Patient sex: M
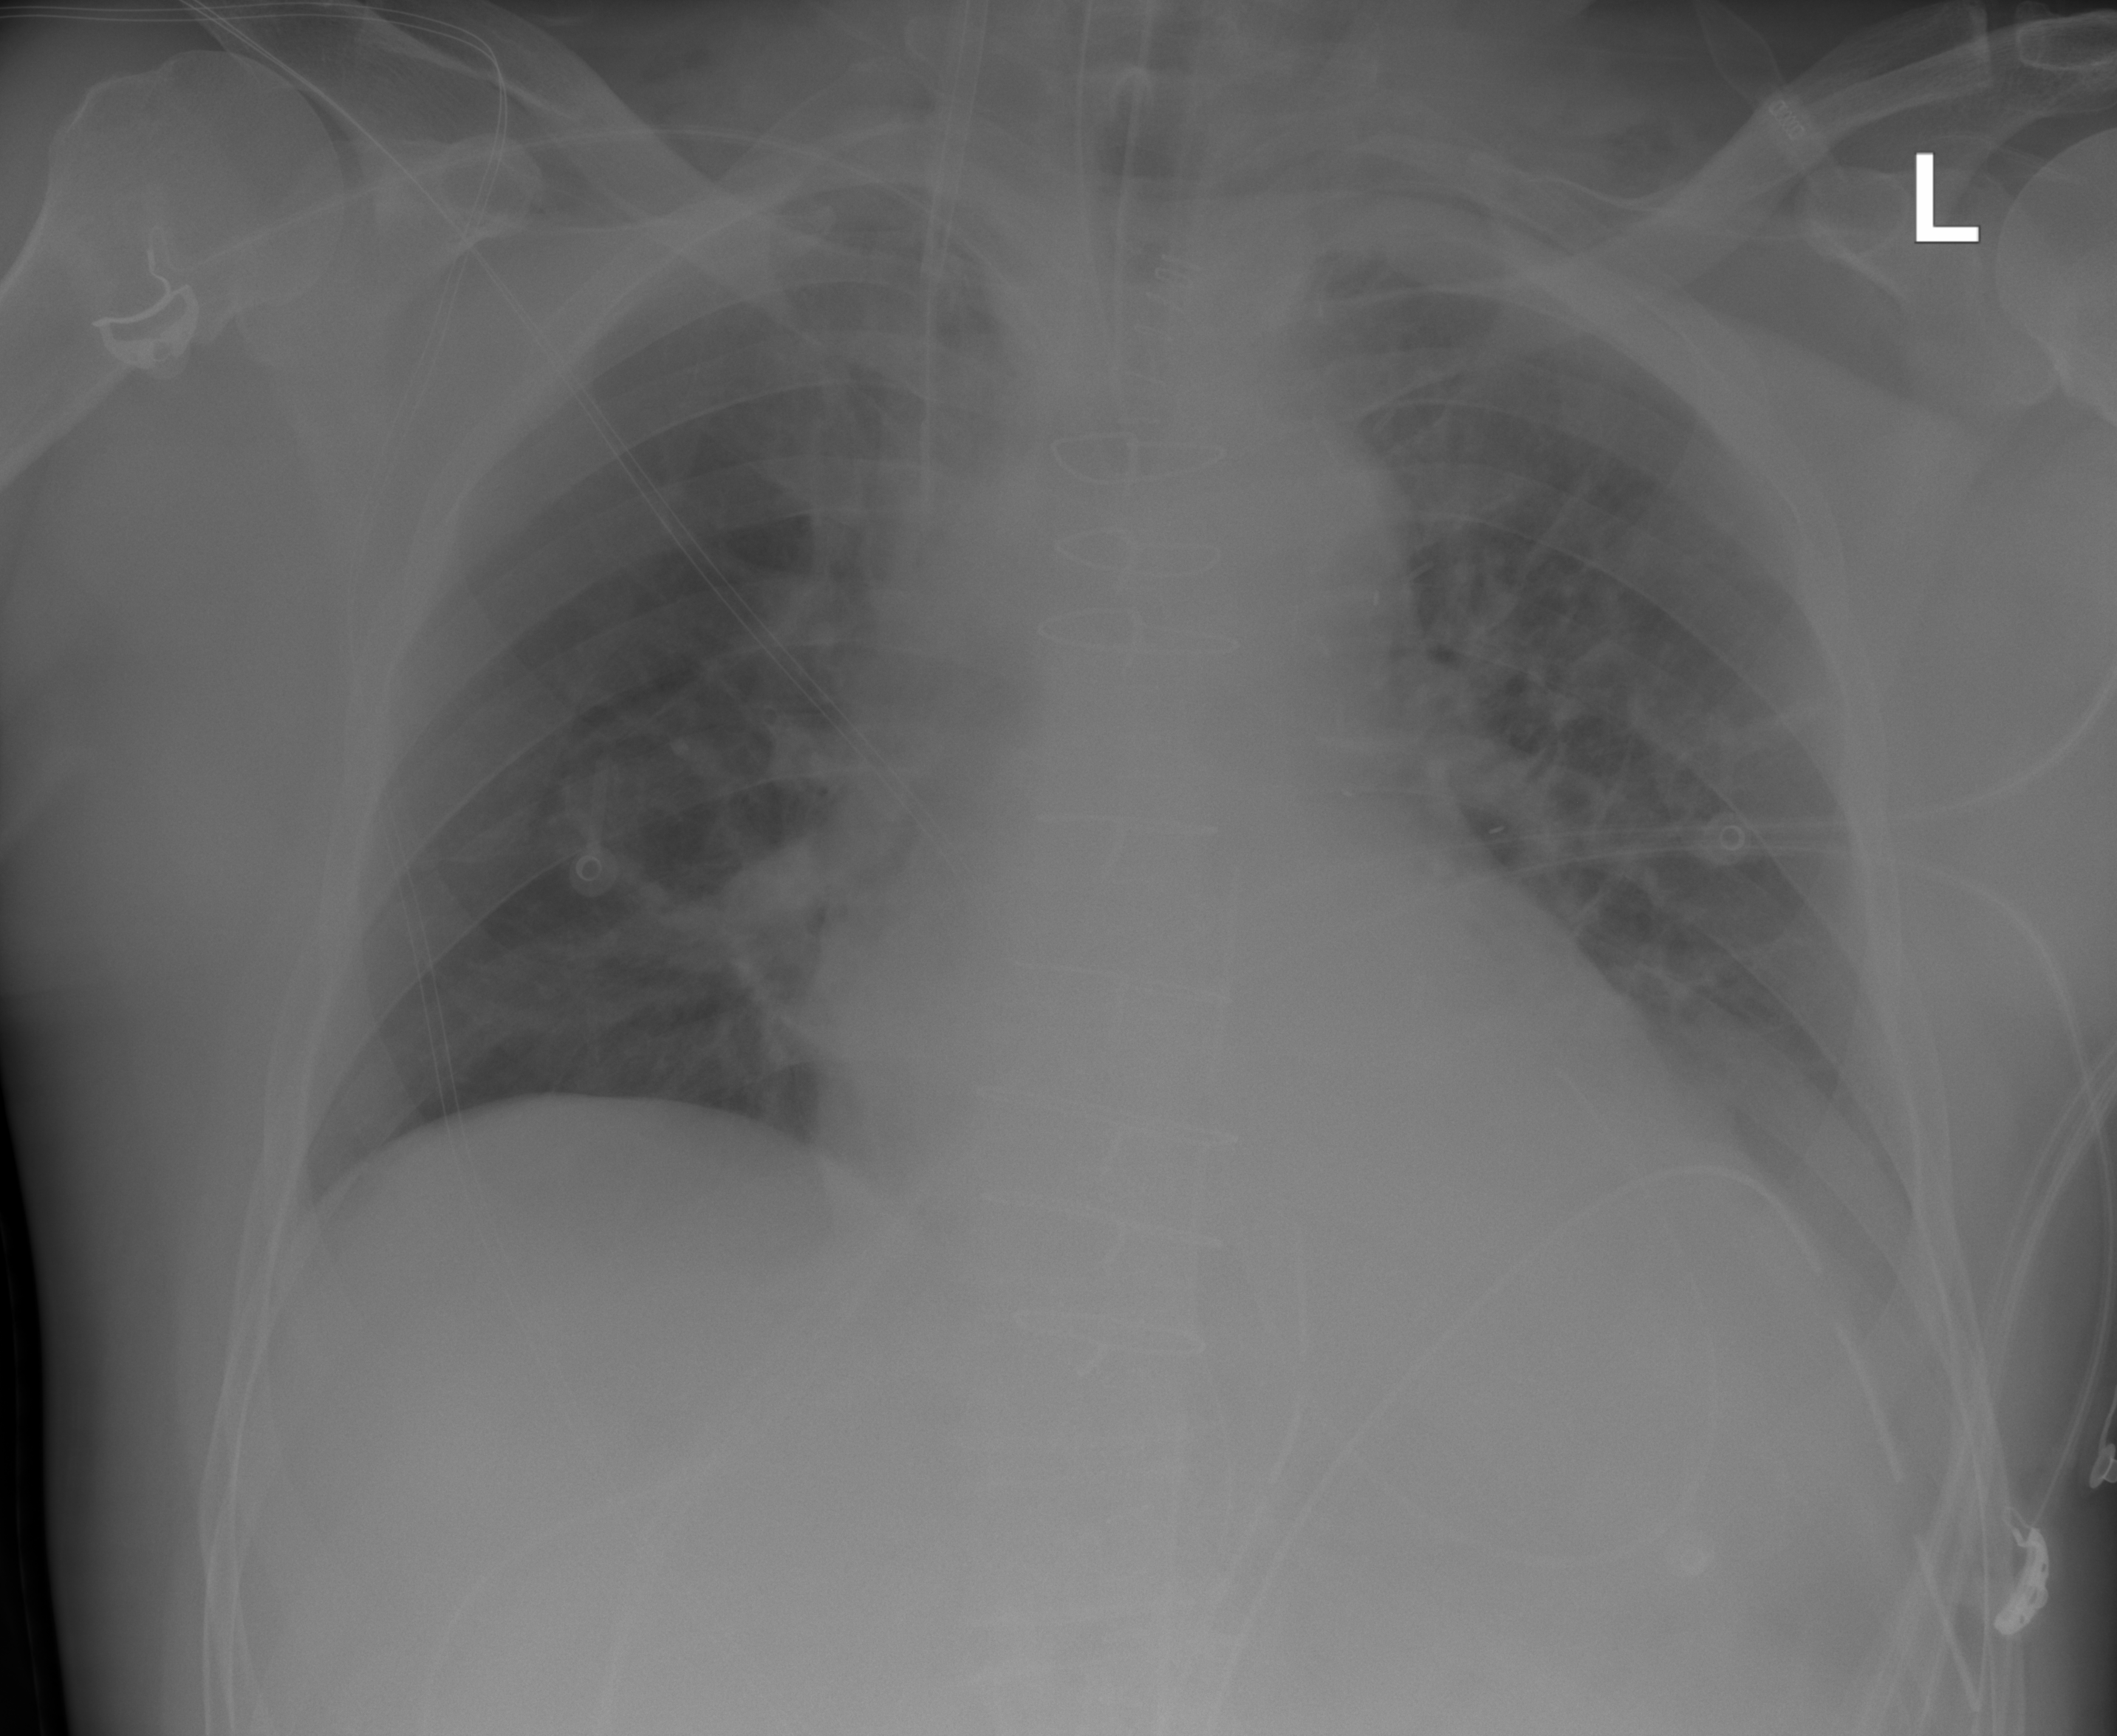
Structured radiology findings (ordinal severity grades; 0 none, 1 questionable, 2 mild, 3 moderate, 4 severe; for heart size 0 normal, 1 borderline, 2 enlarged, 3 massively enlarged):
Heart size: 2
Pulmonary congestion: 2
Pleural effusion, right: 0
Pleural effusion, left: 3
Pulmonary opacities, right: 0
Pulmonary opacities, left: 0
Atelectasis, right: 0
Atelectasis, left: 2